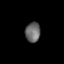
Tissue: lung
Cell type: Endothelial cells
Senescence score: 0.6233
Nuclear area (px): 297
Mean DAPI intensity: 102.785